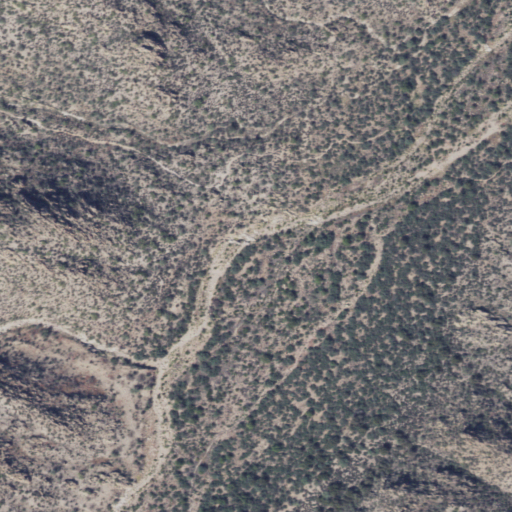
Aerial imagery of valley in Arizona named O'Grady Canyon containing shrub and grassland